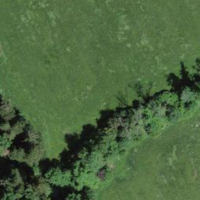
EUNIS habitat code: 24
Species observed at this site:
Lolium giganteum
Lysimachia nemorum